九年级 · 度量几何学
沈括的《梦溪笔谈》是中国古代科技史上的杰作, 其中收录了计算圆弧长度的“会圆术”, 如图. $A B$ 是以 $O$ 为圆心, $O A$ 为半径的圆弧, $C$ 是弦 $A B$ 的中点, $D$ 在 $A B$ 上, $C D \perp A B$. “会圆术”给出 $A B$ 长 $l$ 的近似值 $s$ 计算公式: $s=A B+\frac{C D^{2}}{O A}$, 当 $O A=2$, $\angle A O B=90^{\circ}$ 时, $|l-s|=$ $\qquad$ . （结果保留一位小数）

    (第 18 题)


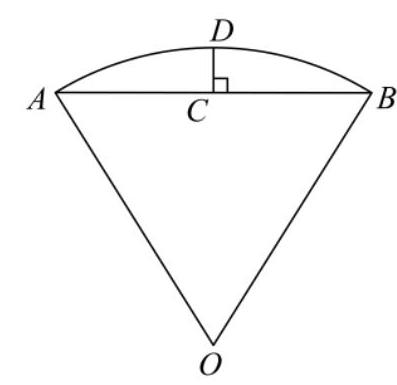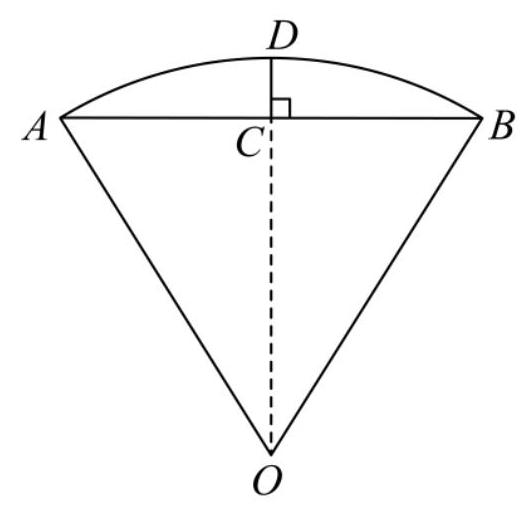
答案:  0.1

解析: 由已知求得 $A B$ 与 $C D$ 的值, 代入 $s=A B+\frac{C D^{2}}{O A}$ 得弧长的近似值, 利用弧长公式可求弧长的值, 进而即可得解.

【详解】 $\because O A=O B=2, \angle A O B=90^{\circ}$,

$\therefore A B=2 \sqrt{2}$,

$\because C$ 是弦 $A B$ 的中点, $D$ 在 $A B$ 上, $C D \perp A B$,

$\therefore$ 延长 $D C$ 可得 $O$ 在 $D C$ 上, $O C=\frac{1}{2} A B=\sqrt{2}$

$\therefore C D=O D-O C=2-\sqrt{2}$,

$\therefore s=A B+\frac{C D^{2}}{O A}=2 \sqrt{2}+\frac{(2-\sqrt{2})^{2}}{2}=3$,
$l=\frac{90 \times 2 \times 2 \pi}{360}=\pi$

$\therefore|l-s|=|\pi-3| \approx 0.1$.

故答案为: 0.1 .

【点睛】本题考查扇形的弧长, 掌握垂径定理。弧长公式是关键.